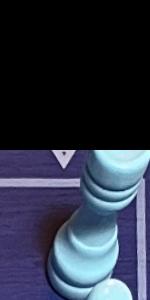
Label: Rook_White